Question: I have enabled build notification e-mails from the TFS 2010 (any build completes option, HTML format). Our notification e-mails contains following message body:

As you can see we are not using drop location so "Build Log Location" is empty.
This e-mail is not as useful as it can be. Including BuildUri hyperlink to show build summary on the TFS Project Portal can be very useful.
How can I modify this notification e-mail template?
Is it possible to add BuildUri into the notification e-mail?
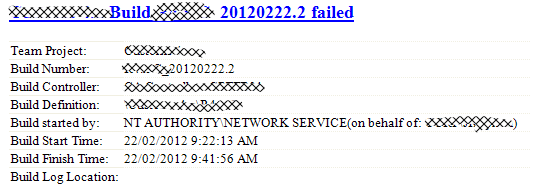
Answer: You can find the email templates in %PROGRAMFILES%\Microsoft Team Foundation Server 2010\Application Tier\TFSJobAgent\Transforms and modify them the way you want. In this folder you'll find the build completion events xsl files.
The build events expose a Url property, which shows the hyperlink in the email. I don't know from the top of my head what this link would open to, but can you clarify in which client you want to see your build from this email, TFS Web Access or Visual Studio?